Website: apple
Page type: customer-info-address
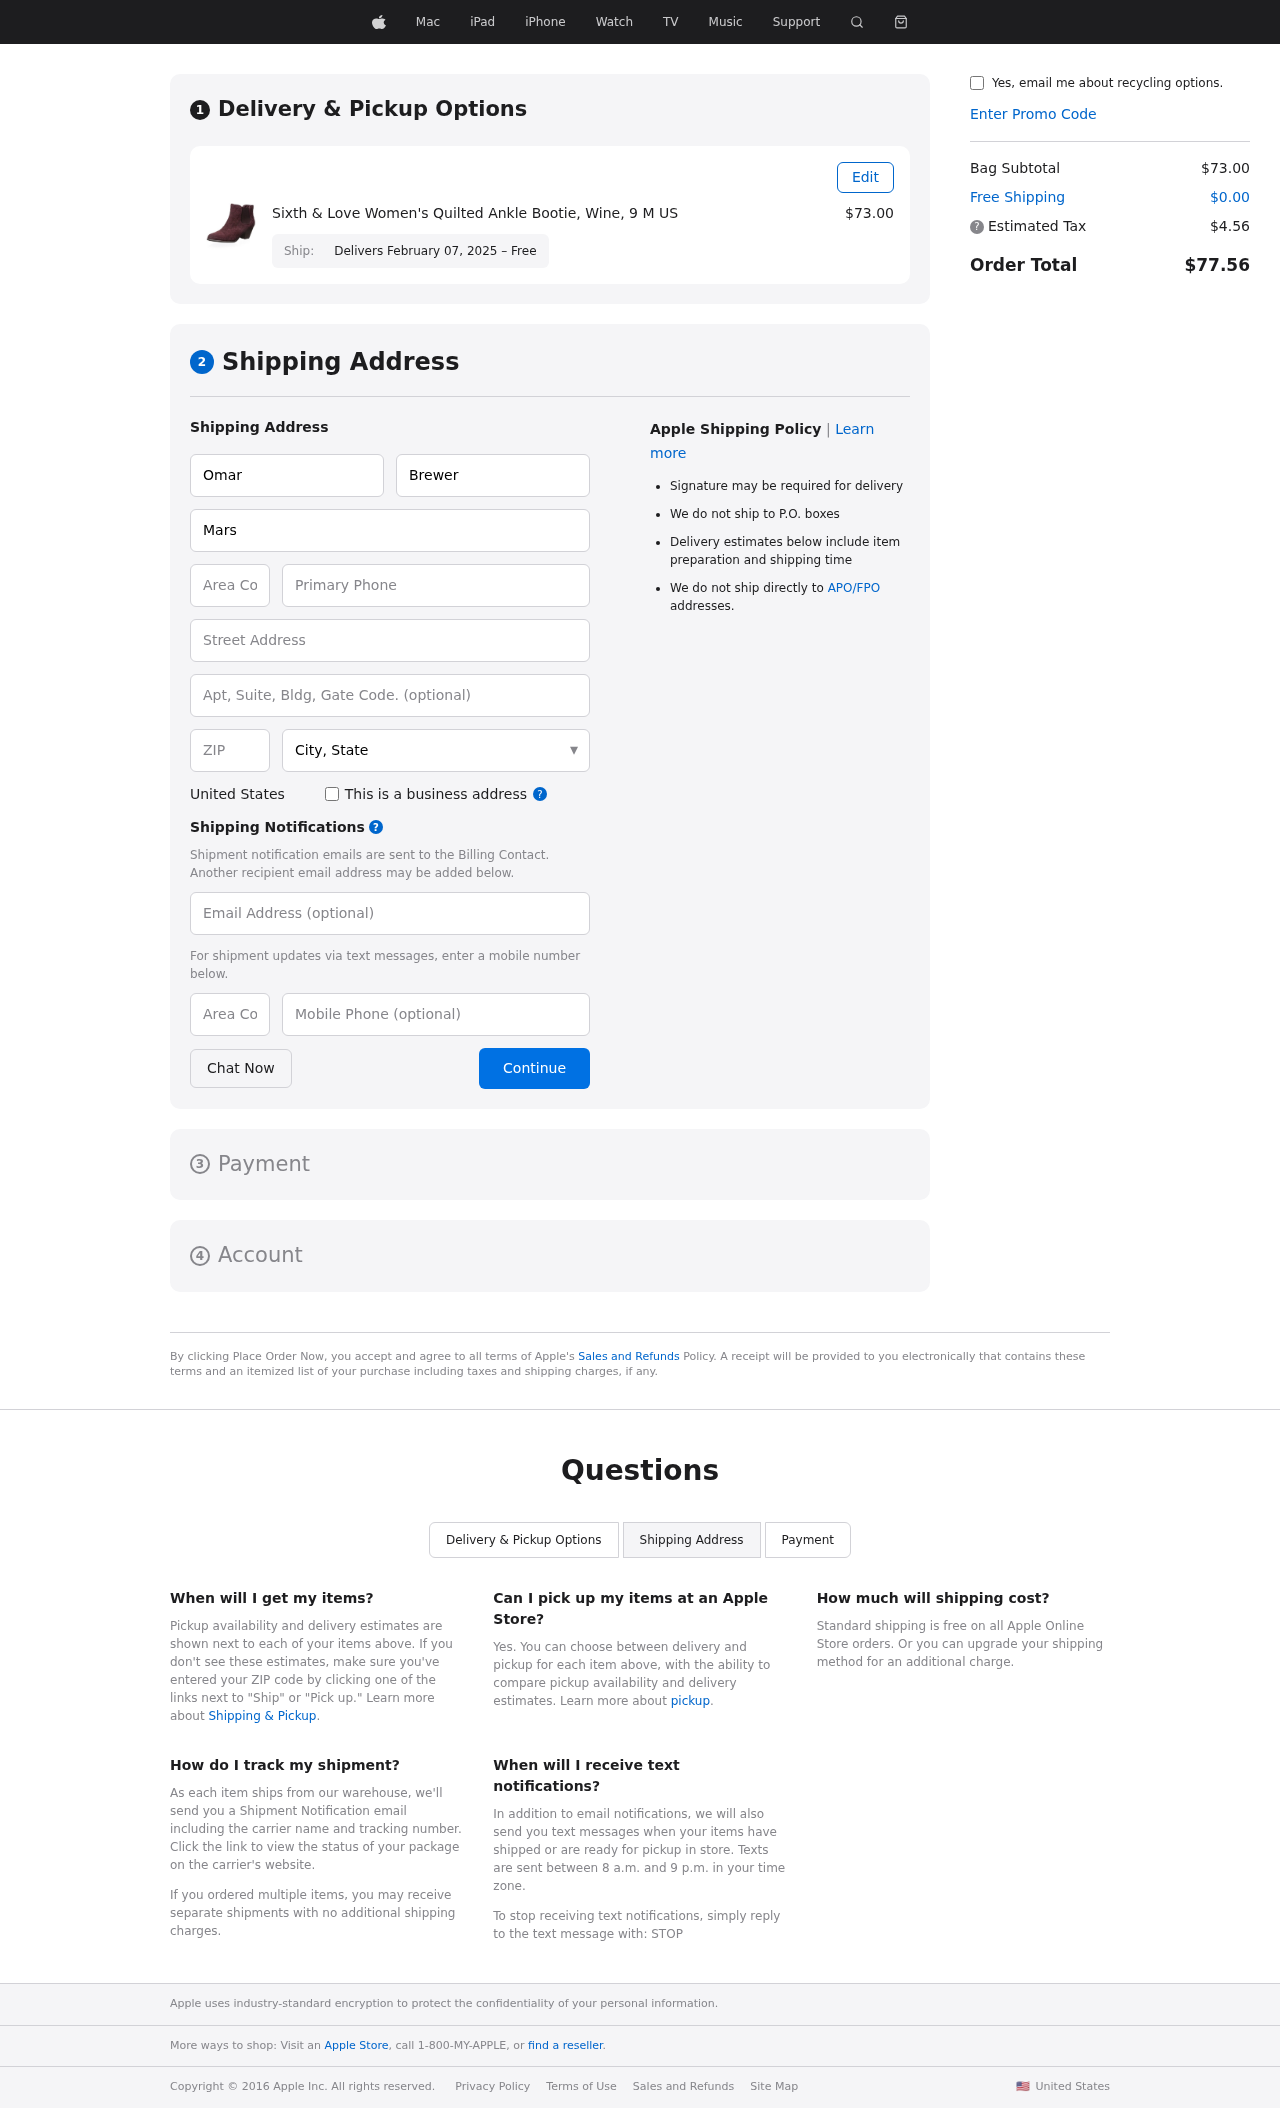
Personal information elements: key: PII_CITY_STATE
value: Samuelborough, VT
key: PII_COMPANY
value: Marshall-Day
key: PII_COUNTRY
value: United States
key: PII_EMAIL
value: obrewer@hotmail.com
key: PII_FIRSTNAME
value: Omar
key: PII_LASTNAME
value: Brewer
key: PII_PHONE
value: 2879136552
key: PII_PHONE_AREA
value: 287
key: PII_POSTCODE
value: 79895
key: PII_STREET
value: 9827 Linda Trail
Product elements: key: PRODUCT1_NAME
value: Sixth & Love Women's Quilted Ankle Bootie, Wine, 9 M US
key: PRODUCT1_PRICE
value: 73
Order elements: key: ORDER_DELIVERY_DATE
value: Delivers February 07, 2025 – Free
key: ORDER_SUBTOTAL
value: $73.00
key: ORDER_SHIPPING_COST
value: $0.00
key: ORDER_TAX
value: $4.56
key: ORDER_TOTAL
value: $77.56